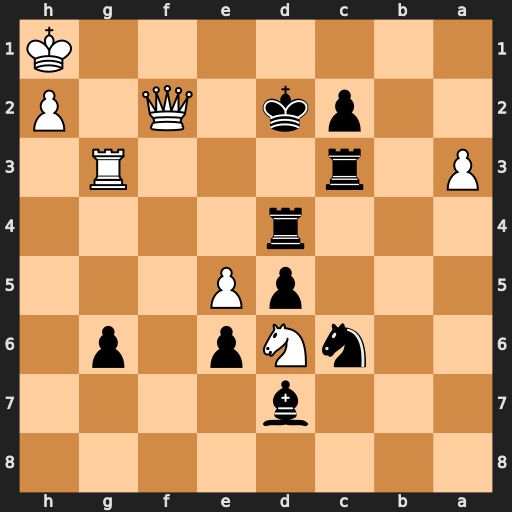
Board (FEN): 8/3b4/2nNp1p1/3pP3/3r4/P1r3R1/2pk1Q1P/7K
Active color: b
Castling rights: -
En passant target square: -
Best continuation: Kc1 Rxc3 Rd1+ Kg2 Rd2